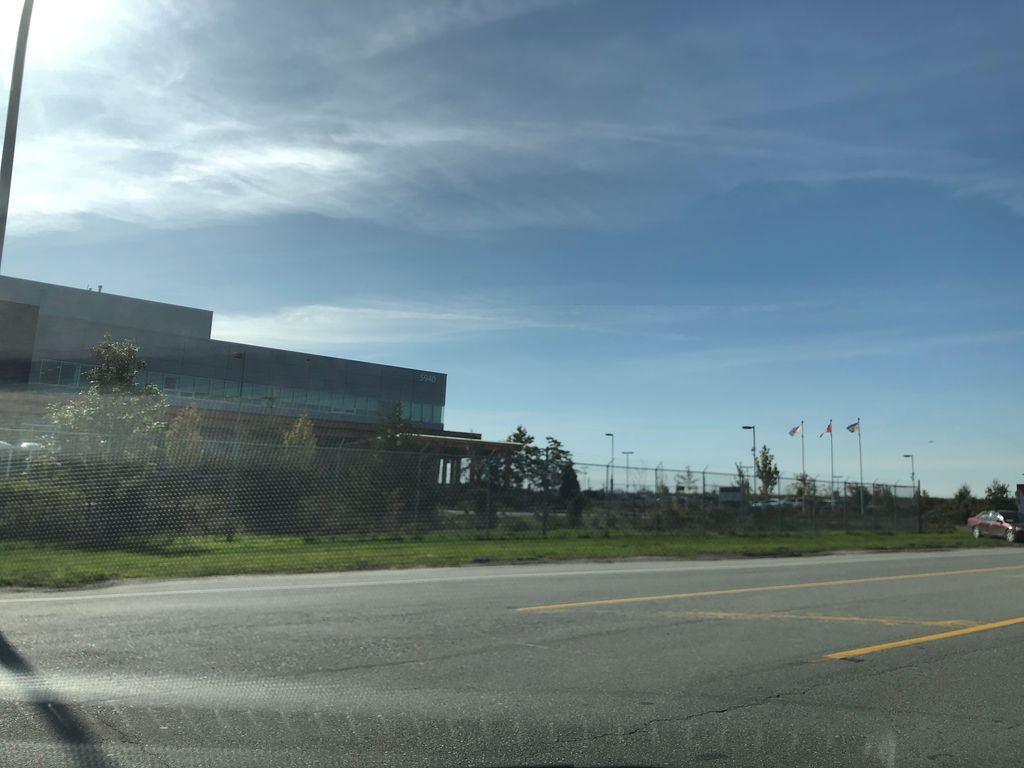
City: vancouver